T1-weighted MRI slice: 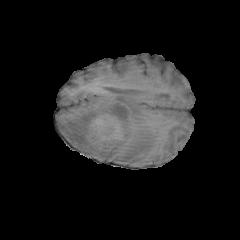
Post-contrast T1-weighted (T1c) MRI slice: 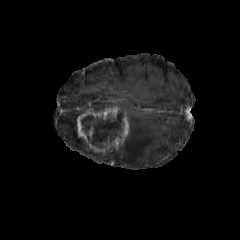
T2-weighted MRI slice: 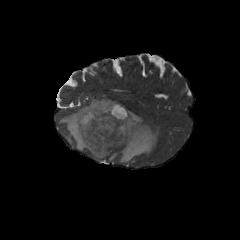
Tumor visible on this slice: yes